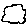
Label: cloud